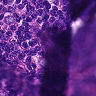
Metastatic tissue present: yes